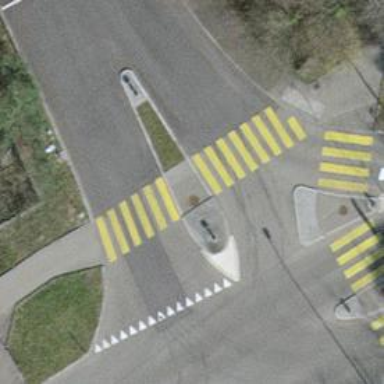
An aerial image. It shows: Uncontrolled zebra crossing.